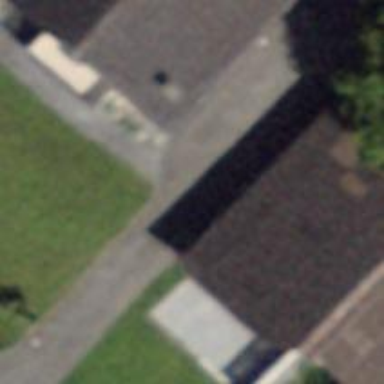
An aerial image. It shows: Garage building.